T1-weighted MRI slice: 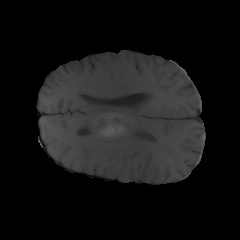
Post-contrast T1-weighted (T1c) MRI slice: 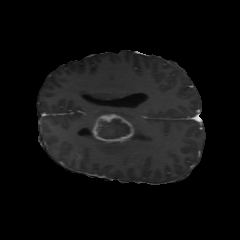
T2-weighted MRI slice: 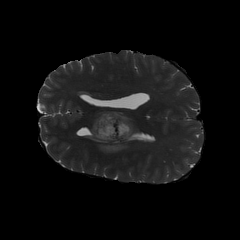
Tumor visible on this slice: yes